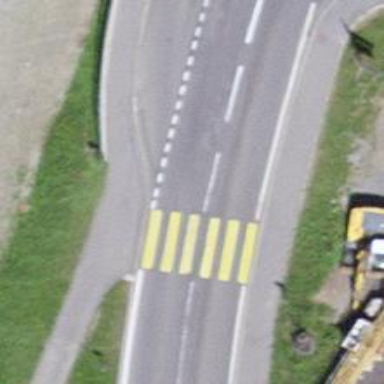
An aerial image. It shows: Zebra crossing on the road.